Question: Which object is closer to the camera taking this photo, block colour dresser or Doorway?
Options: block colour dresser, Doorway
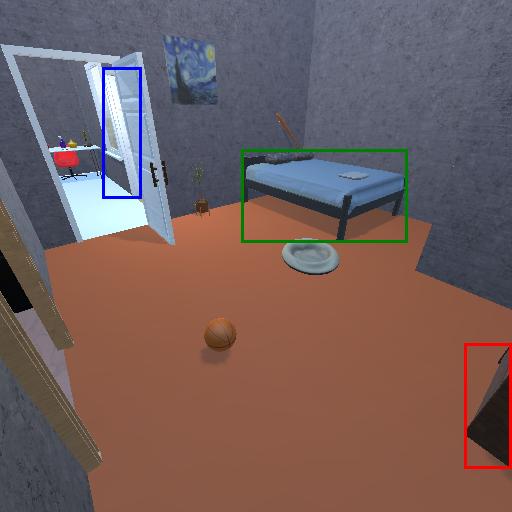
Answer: block colour dresser